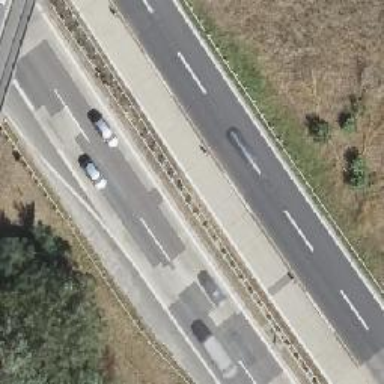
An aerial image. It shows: Asphalt motorway.